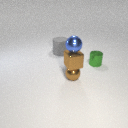
small brown metal sphere below small blue metal sphere